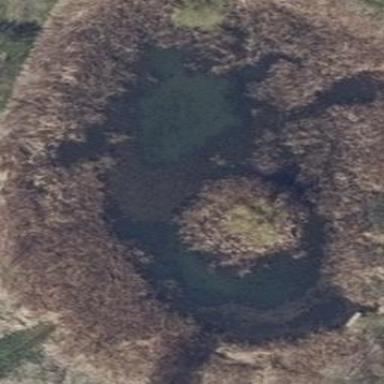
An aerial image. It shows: Pond surrounded by natural water.